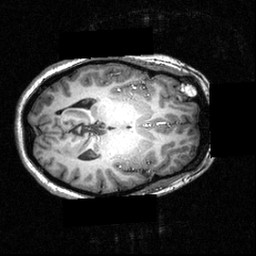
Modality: T1w
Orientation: axial
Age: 25
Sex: female
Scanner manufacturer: siemens
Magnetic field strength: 3.951 T
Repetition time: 1.5 s
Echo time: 0.00335 s